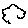
Label: cloud